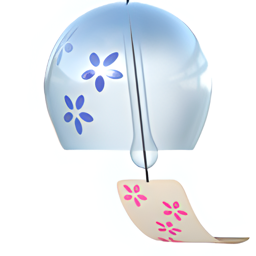
Name: wind chime
Emoji: 🎐
Group: Activities
Sub-group: event